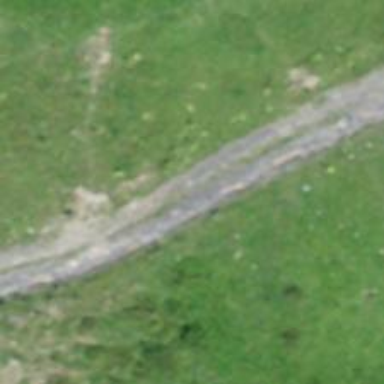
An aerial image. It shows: Gravel track with grade2 tracktype.